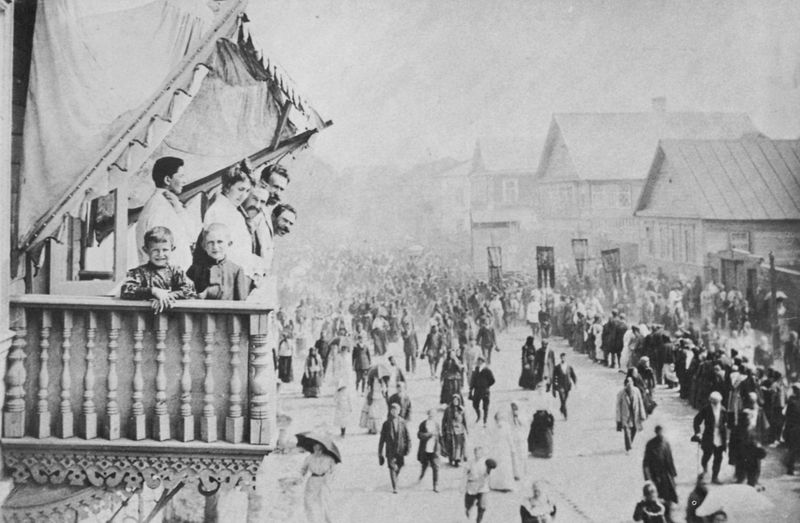
Titel: Szene aus russischen Provinzstädten
Künstler: Russischer Photograph
Standort: Helsinki
Institution: Suomen Kansallismuseo
Schlagwörter: gruppe, himmel, mann, schatten, weiß, frauen, menschen, stadt, fenster, frau, grau, kleid, licht, männer, pfeiler, schwarz, strasse, ausblick, dach, gürtel, haus, schirm, tuch, fest, masse, anzug, bart, kleidung, mensch, stehen, schauen, vorhang, häuser, gehen, sonne, stoff, familie, kind, bühne, publikum, arbeit, kinder, balkon, taille, fahnen, ort, passanten, jungen, zug, dächer, balcony, crowd, curtain, men, people, white, women, schnäuzer, black, group, old, geländer, junge, foto, fotografie, photographie, sprossen, balustrade, schwarzweiß, uniform, menschenmasse, mäntel, schnitzerei, photo, man, sky, festtag, houses, lane, roofs, street, village, prozession, umzug, boy, path, road, view, brüder, zuschauen, black and white, walking, bruder, children, town, outside, markise, city, crowded, promenade, family, baluster, walk, rooves, tent, aufmarsch, standing, lict, photograph, russia, umbrella, avenue, awning, boys, canopy, crowds, dust, faded, overhead, parents, publikuum, ugen